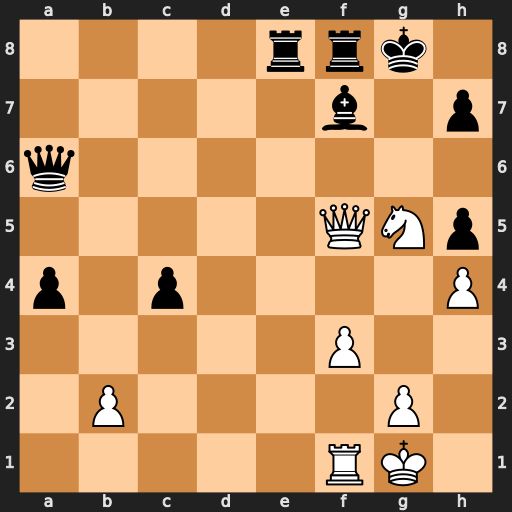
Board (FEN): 4rrk1/5b1p/q7/5QNp/p1p4P/5P2/1P4P1/5RK1
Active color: w
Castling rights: -
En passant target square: -
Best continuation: Qxh7#